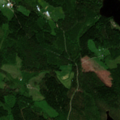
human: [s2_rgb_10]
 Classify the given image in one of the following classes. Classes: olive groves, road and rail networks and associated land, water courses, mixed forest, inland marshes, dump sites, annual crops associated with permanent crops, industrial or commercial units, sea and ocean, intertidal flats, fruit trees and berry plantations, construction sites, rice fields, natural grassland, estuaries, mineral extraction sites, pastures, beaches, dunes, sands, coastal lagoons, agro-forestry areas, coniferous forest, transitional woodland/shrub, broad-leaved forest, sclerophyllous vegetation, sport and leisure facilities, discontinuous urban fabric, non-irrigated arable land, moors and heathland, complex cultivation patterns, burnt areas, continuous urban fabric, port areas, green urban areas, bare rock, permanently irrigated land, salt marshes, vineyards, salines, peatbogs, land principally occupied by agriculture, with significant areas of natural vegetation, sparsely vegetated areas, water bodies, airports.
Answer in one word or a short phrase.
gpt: land principally occupied by agriculture, with significant areas of natural vegetation, coniferous forest, mixed forest, water bodies